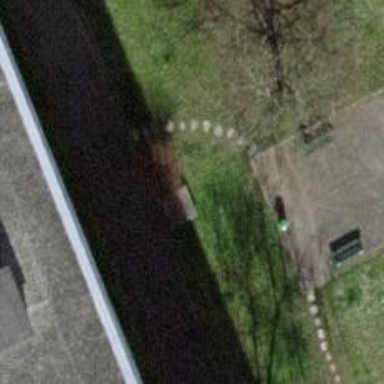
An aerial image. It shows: Path made of paving stones.